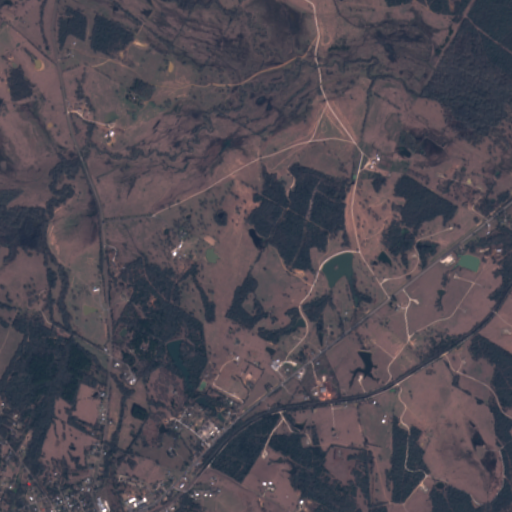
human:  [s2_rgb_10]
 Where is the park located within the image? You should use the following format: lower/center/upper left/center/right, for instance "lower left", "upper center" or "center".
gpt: The park is located in the lower left of the image.
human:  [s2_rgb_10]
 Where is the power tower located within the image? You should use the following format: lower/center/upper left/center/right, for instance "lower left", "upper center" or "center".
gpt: There is no power tower in the image.